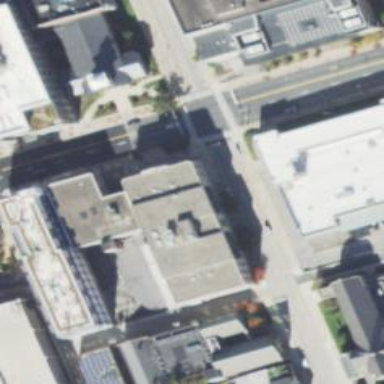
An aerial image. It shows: Courthouse building.